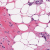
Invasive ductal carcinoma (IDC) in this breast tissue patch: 1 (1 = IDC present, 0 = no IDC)